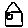
Label: house